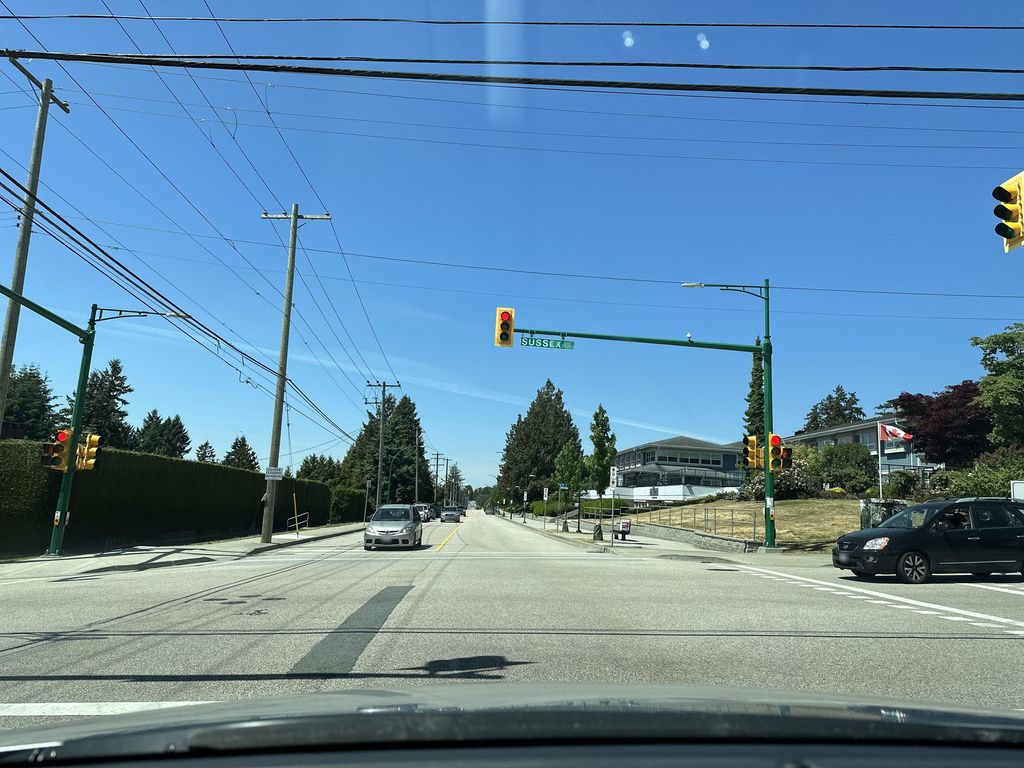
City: vancouver